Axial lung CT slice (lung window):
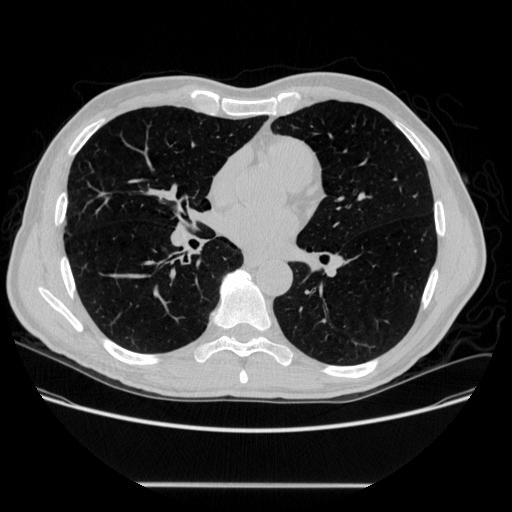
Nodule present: no